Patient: sex M, age 66
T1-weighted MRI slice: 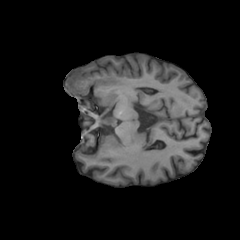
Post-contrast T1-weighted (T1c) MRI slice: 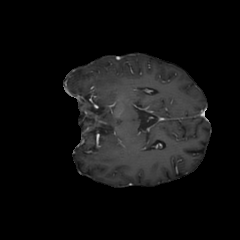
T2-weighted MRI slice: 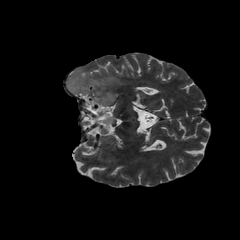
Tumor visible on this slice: yes
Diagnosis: Astrocytoma, IDH-wildtype
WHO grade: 2